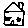
Label: house